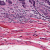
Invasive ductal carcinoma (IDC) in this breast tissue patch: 0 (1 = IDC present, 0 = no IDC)